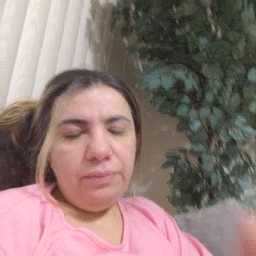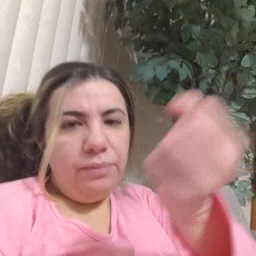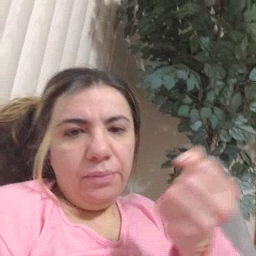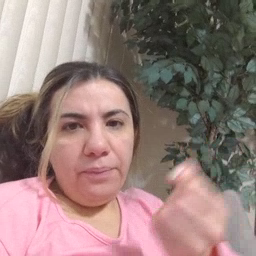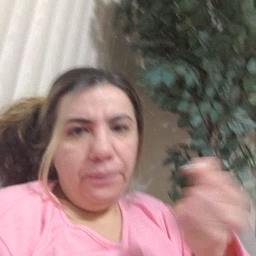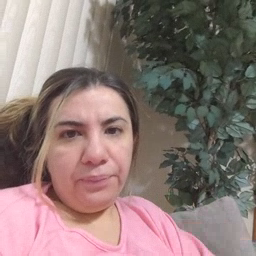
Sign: drawer